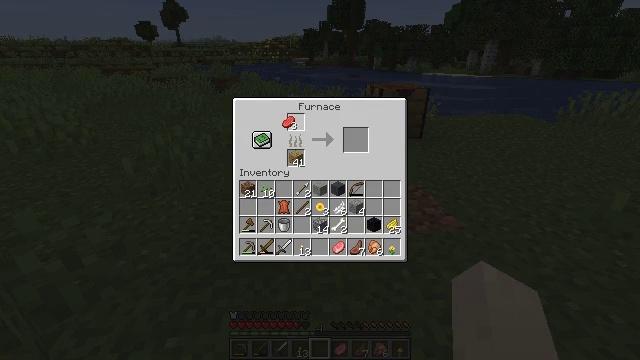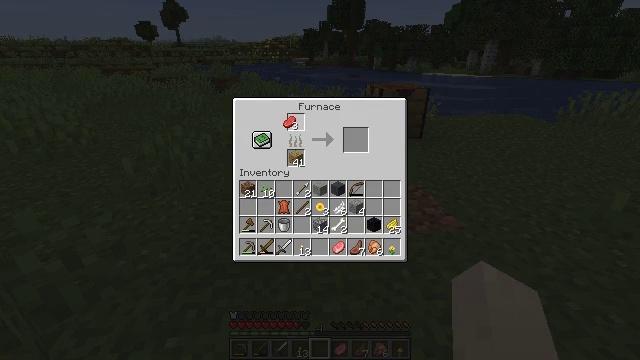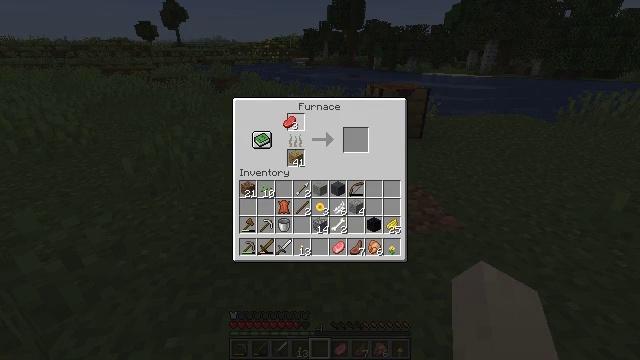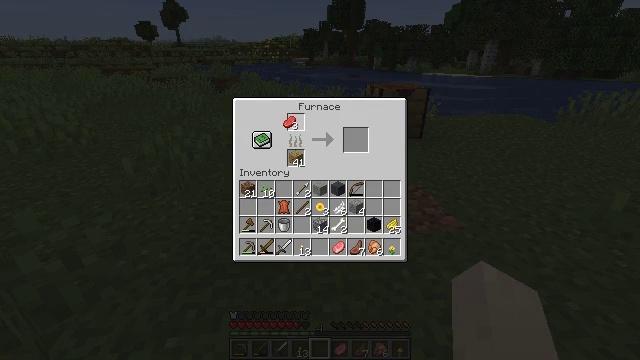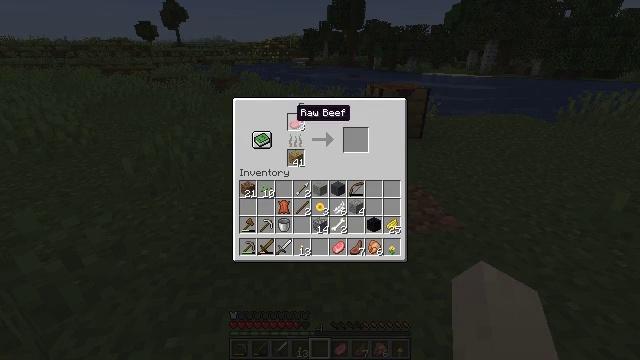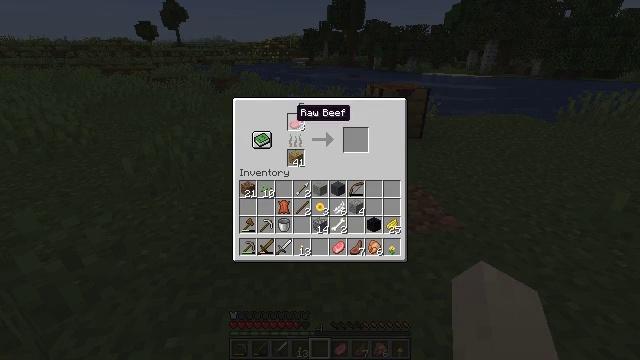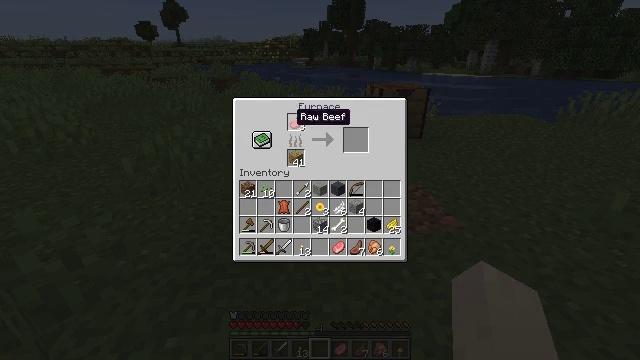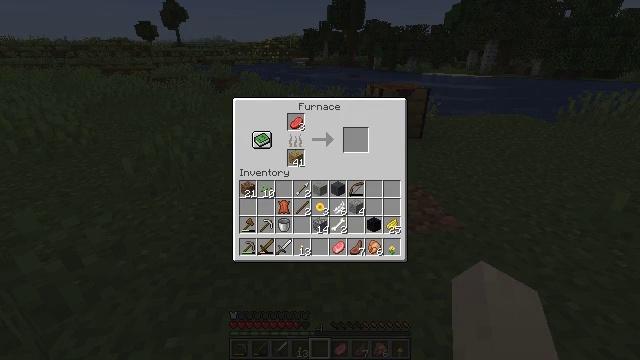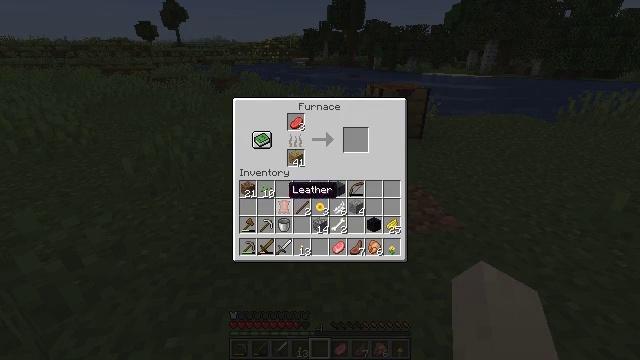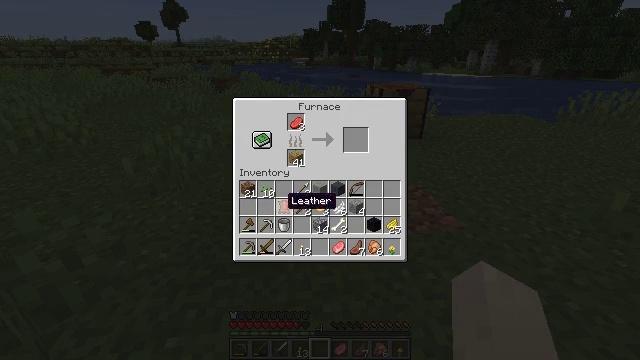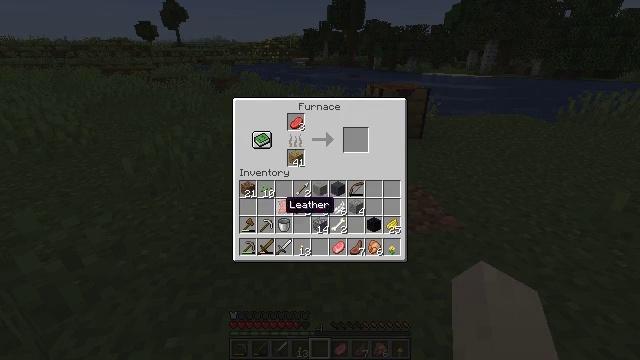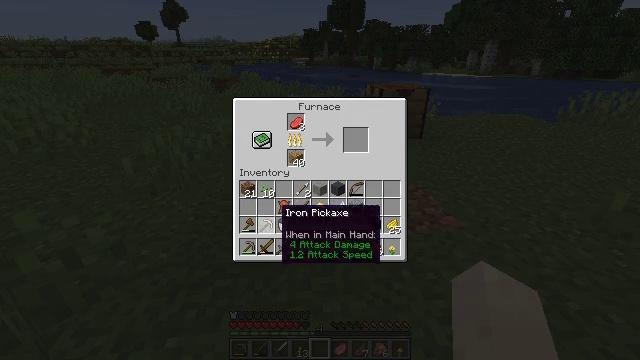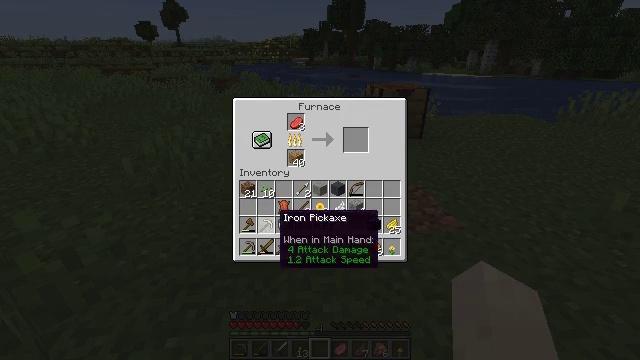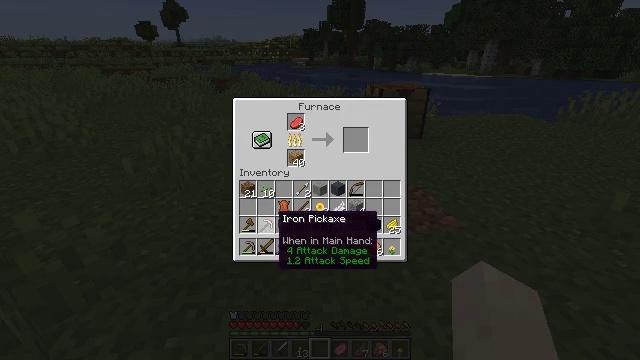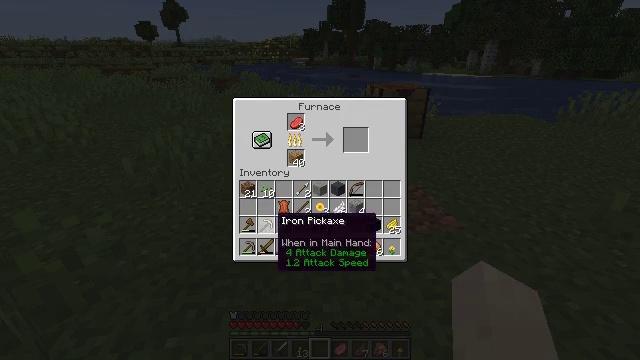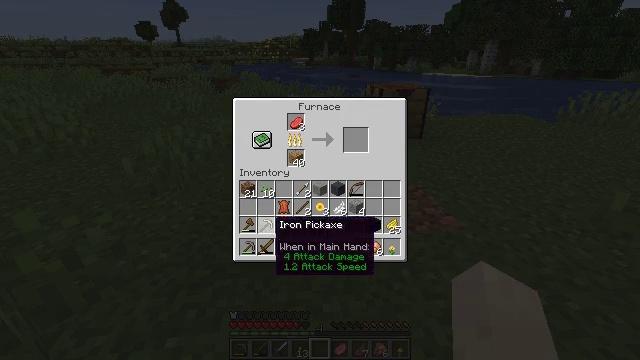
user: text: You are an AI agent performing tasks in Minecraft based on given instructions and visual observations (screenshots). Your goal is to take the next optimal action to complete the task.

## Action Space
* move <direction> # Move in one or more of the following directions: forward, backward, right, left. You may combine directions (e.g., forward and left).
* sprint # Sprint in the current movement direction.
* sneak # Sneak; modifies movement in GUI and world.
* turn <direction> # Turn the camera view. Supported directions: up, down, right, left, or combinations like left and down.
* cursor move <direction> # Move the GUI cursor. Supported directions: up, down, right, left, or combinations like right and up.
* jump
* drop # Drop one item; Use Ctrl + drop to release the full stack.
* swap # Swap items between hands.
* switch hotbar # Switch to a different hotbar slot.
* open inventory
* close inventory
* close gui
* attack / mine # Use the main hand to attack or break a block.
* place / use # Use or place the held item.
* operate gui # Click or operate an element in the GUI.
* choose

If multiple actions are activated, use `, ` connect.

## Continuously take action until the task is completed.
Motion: motion action
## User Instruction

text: Drop a wooden sword.
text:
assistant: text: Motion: operate gui
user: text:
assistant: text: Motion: operate gui
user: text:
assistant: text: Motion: operate gui
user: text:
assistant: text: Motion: no_op
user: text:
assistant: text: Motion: no_op
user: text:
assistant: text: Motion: no_op
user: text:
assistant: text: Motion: cursor move down
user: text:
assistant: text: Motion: cursor move down
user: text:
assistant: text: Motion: cursor move down
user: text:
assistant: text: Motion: no_op
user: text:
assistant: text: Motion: cursor move down
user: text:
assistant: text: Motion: no_op
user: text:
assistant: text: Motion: no_op
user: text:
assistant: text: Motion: no_op
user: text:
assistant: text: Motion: no_op
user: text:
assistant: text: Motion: no_op
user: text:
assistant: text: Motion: no_op
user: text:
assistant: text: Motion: no_op
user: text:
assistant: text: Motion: no_op
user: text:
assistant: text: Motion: no_op
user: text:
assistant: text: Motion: no_op
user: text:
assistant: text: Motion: no_op
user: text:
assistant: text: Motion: no_op
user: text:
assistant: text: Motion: operate gui
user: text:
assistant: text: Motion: operate gui
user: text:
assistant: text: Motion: cursor move up, operate gui
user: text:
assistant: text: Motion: cursor move left and up
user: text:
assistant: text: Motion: cursor move left and up
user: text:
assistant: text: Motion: cursor move left and up
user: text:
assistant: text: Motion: cursor move left and up